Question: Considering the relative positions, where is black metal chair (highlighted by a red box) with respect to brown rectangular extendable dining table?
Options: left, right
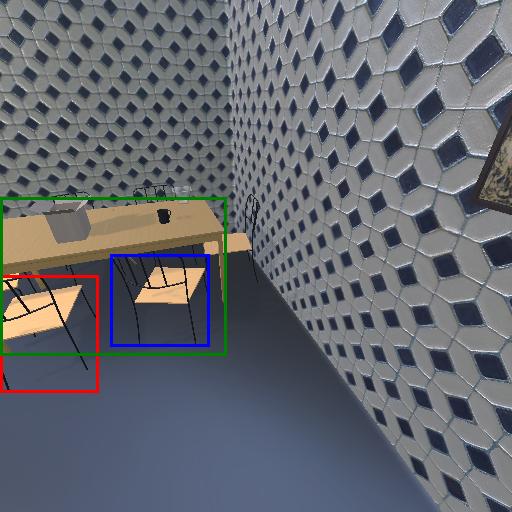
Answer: left